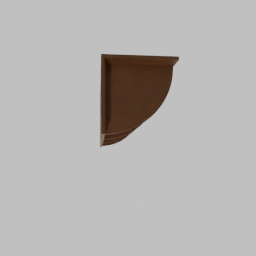
Label: furniture